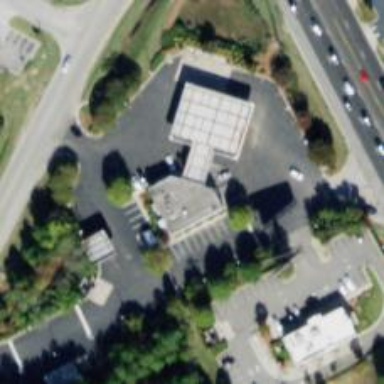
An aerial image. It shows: Convenience shop.